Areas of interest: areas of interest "Zhao He Park"
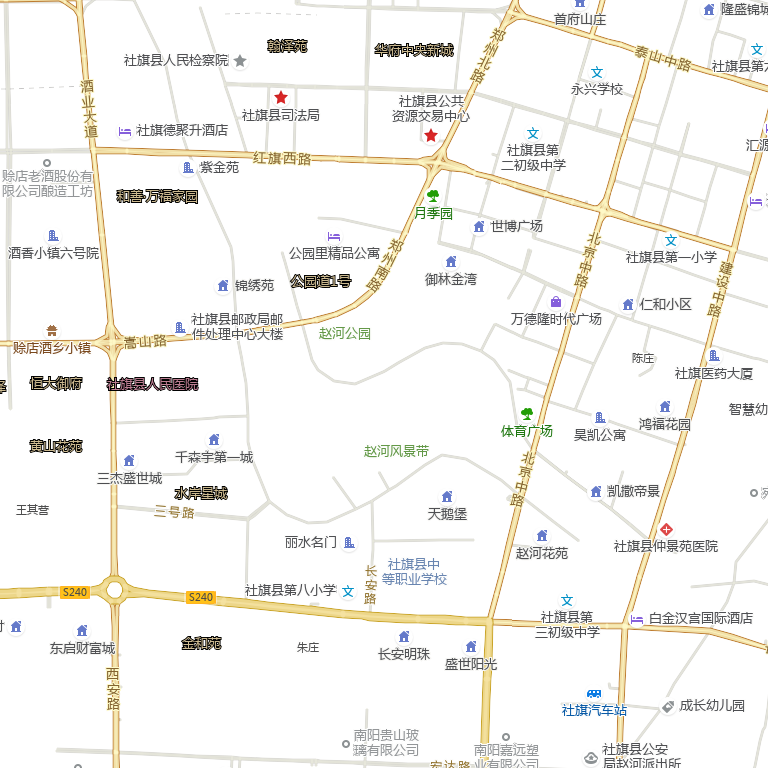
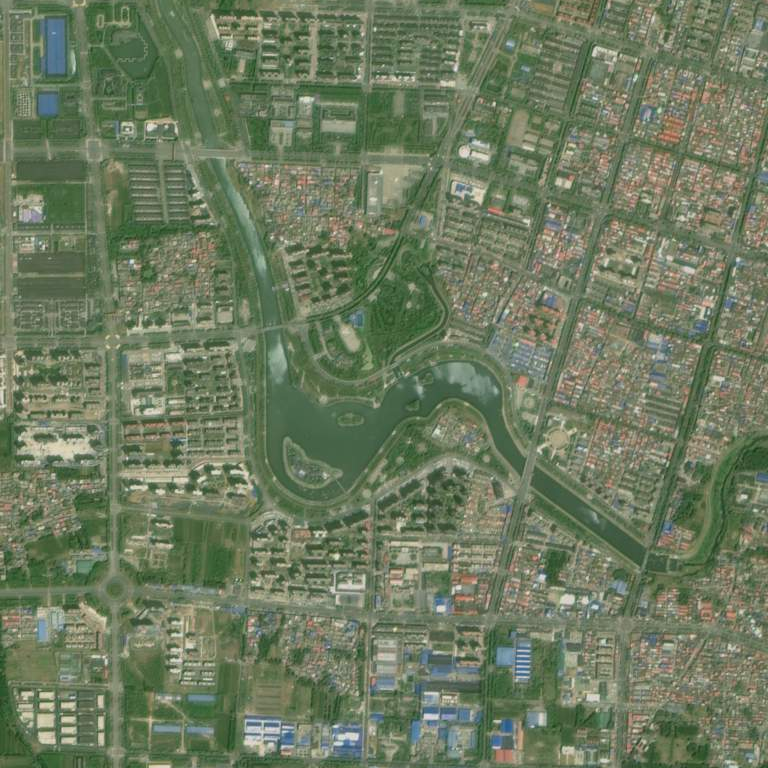